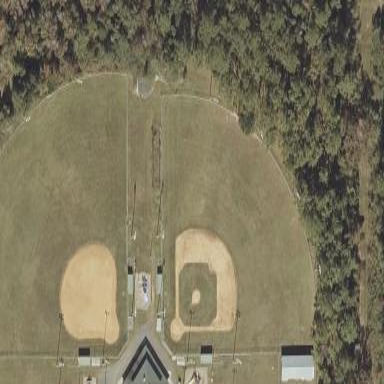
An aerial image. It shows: Baseball pitch for leisure land.